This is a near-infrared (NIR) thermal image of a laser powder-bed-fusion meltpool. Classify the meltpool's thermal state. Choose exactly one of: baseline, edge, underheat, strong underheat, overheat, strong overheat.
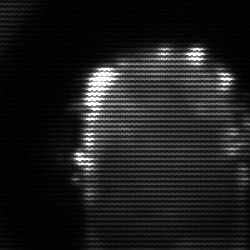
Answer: baseline